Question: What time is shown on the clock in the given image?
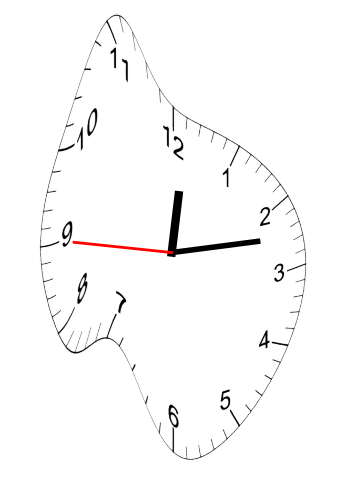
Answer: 12:12:45